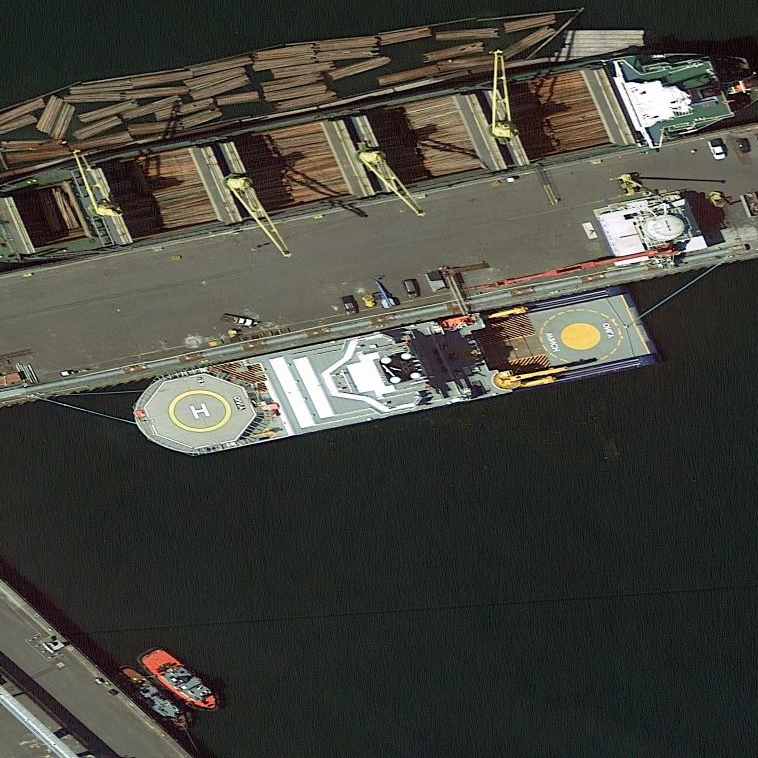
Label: civil